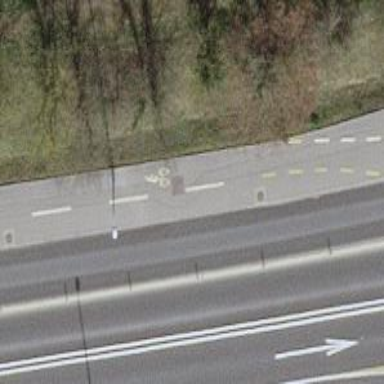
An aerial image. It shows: Asphalt sidewalk along cycleway.